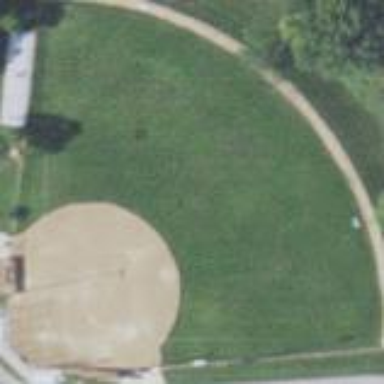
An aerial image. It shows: Softball pitch for leisure sports.